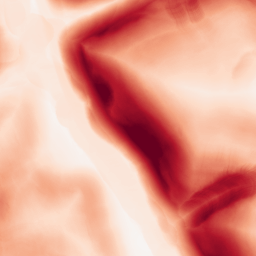
Category: morphological
Decomposition family: morphological_gradient
Decomposition parameters: size: 15
shape: disk
Upsampling method: bspline
Upsampling parameters: scale: 2
Upsampling scale: 2